Current action and preconditions to check: path_clear

Your task: For each precondition in the list above, predict whether it will hold at this action.

Consider the current scene as observed from the mobile robot's camera, and analyze the predicted future states of all dynamic agents (e.g., people, animals, vehicles, or any moving entities) within the NEXT SECOND.

IMPORTANT: Only answer "very likely" if you are absolutely certain—based on strong, clear evidence—that a dynamic agent will violate the precondition in the predicted future state. Do NOT answer "very likely" for unlikely, ambiguous, or low-probability risks.

Ask yourself for each precondition: Is there a high probability, with clear and convincing evidence, that the predicted future states of any dynamic agent will interfere with the predicted future state of the currently executing action within the NEXT SECOND, causing that precondition to fail?

Assess the risk level based on these predictions. Use "likely" or "very likely" if motions create a clear risk of interference.

Use "neutral" or "improbable" if agents are nearby but their predicted paths are clearly diverging or non-conflicting.

Failure Risk Categories: "very improbable", "improbable", "neutral", "likely", "very likely"

Answer Format: Output ONLY the probability_of_failure value from these categories: "very improbable", "improbable", "neutral", "likely", "very likely"

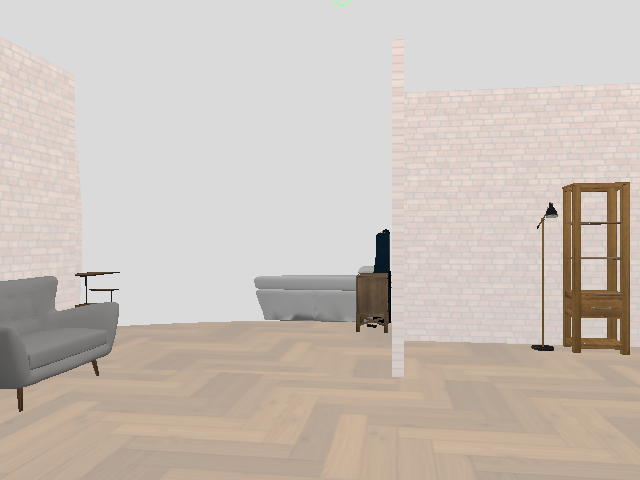

Answer: very improbable